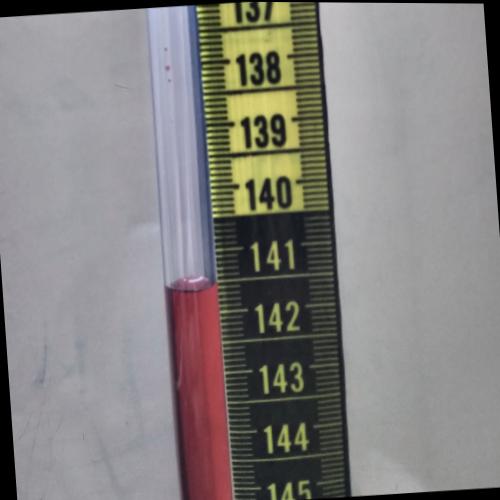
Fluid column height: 141.6 cm